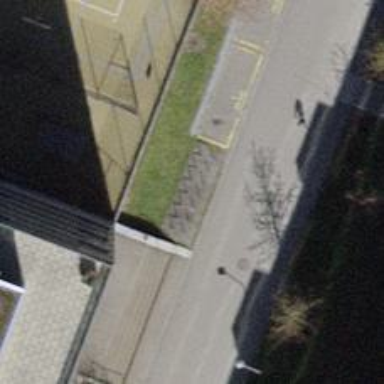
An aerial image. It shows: Bicycle parking area with stands.